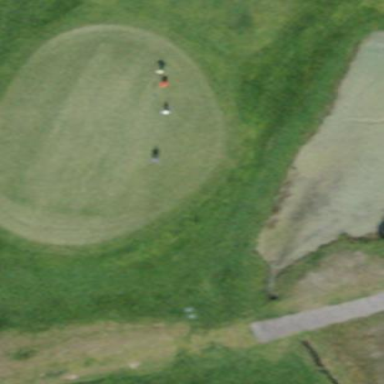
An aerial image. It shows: Golf green.